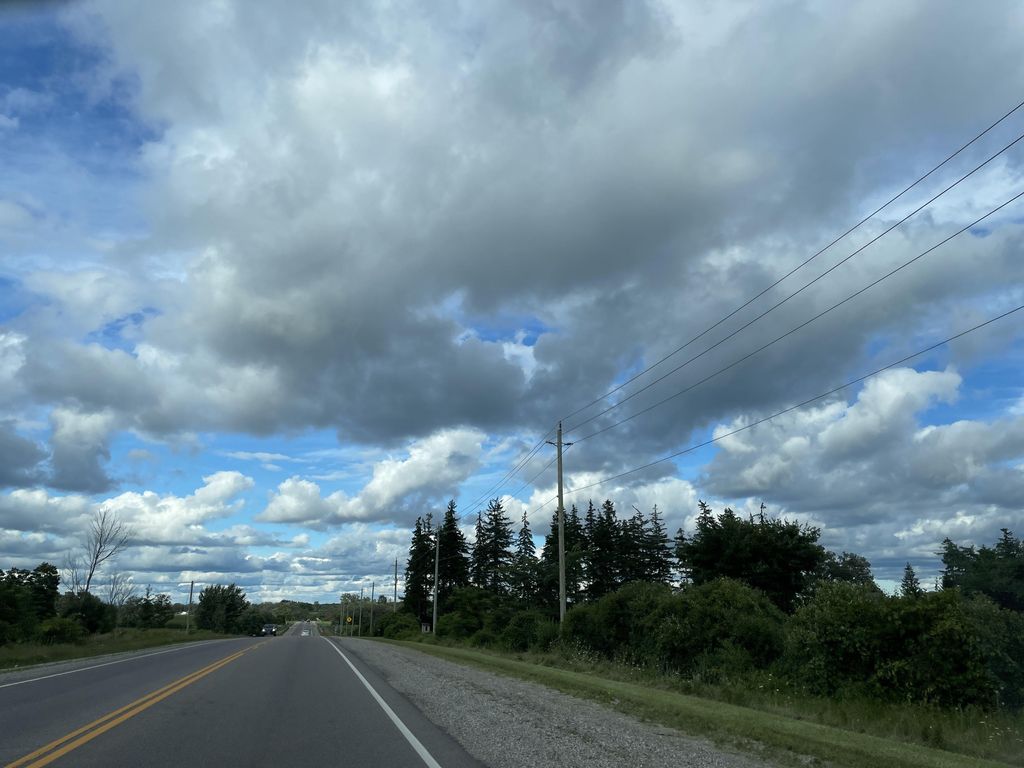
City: kitchener-waterloo